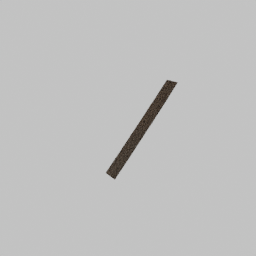
Label: architecture